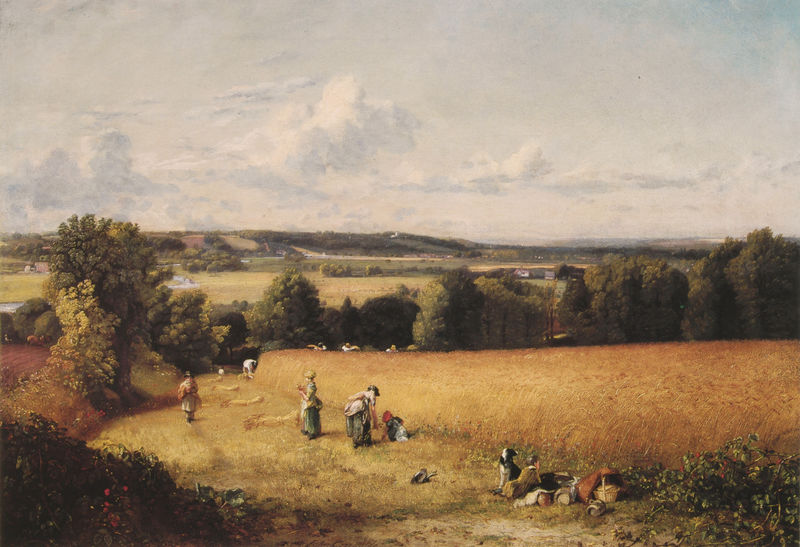
Titel: The Wheatfield
Künstler: John Constable
Institution: (Privatsammlung)
Schlagwörter: baum, blau, blätter, gemälde, himmel, mann, schatten, wasser, weiß, wolken, bäume, fluss, frauen, gelb, grün, landschaft, menschen, sitzen, stadt, äste, braun, frankreich, frau, hell, hintergrund, kleider, licht, männer, orange, schwarz, stroh, szene, gras, haus, hund, rot, tiere, weg, wiese, wolke, leute, stehen, niederlande, ast, bach, ebene, feld, felder, ferne, horizont, häuser, hügel, natur, pappel, stamm, weite, zweige, busch, büsche, gebüsch, sonne, sträucher, wege, wiesen, realismus, familie, kind, personen, tal, wald, arbeit, bauern, kinder, deutschland, landschft, sommer, liegen, röcke, acker, bündel, ernte, feldarbeit, getreide, heu, korn, weizen, berge, farben, hang, dorf, farbe, hecke, tag, herbst, ausflug, pause, picknick, rast, arbeiter, staffage, blue, hat, men, oil, people, red, white, women, essen, black, country, dress, dresses, france, gold, green, old, painting, sitting, woman, yellow, woken, flowers, korb, brown, perspective, plant, kornfeld, panorama, bücken, heimat, beeren, flur, gedeckt, hagebutte, cloud, clouds, food, man, sky, tree, landschafft, building, field, hill, hills, lake, landscape, mountains, nature, peasant, water, distance, horizon, houses, summer, sun, trees, village, bachlauf, rain, siedlung, landwirtschaft, boy, child, autumn, grass, light, river, stream, bushes, plants, view, freundlich, golden, ähren, realism, animals, dog, dogs, hats, french, romanticism, fall, heckenrose, bruegel, children, meadow, pasture, peasants, rural, day, spring, basket, piknik, leaves, pastoral, family, buildings, picnic, crop, england, krume, hut, ernten, bush, farm, farmer, plains, cottage, slope, fields, slopes, sheep, blumen, work, working, kids, farmers, land, mothers, poor, fel, rest, realistic, horizot, jause, workers, break, straße, hay, straw, decke, weißen, gels, countryside, einbringen, corn, wheat, fruits, malerei, farming, labor, foliage, harvest, wather, labour, baskets, crops, weizenfeld, flußtal, famers, lunch, plowing, edge, grassland, wales, prairie, picnic basket, baskket, grain, berry, farms, meadows, collecting, fled, geld, erwerb, labourer, reapers, berries, grains, frencg, bonnets, bundles, basket], labourers, reaping, getreidefeld, flemish painter, holländisch, netherland, blyue, suny, peasant life, wheatfield, women at work, distant village, woomen, passure